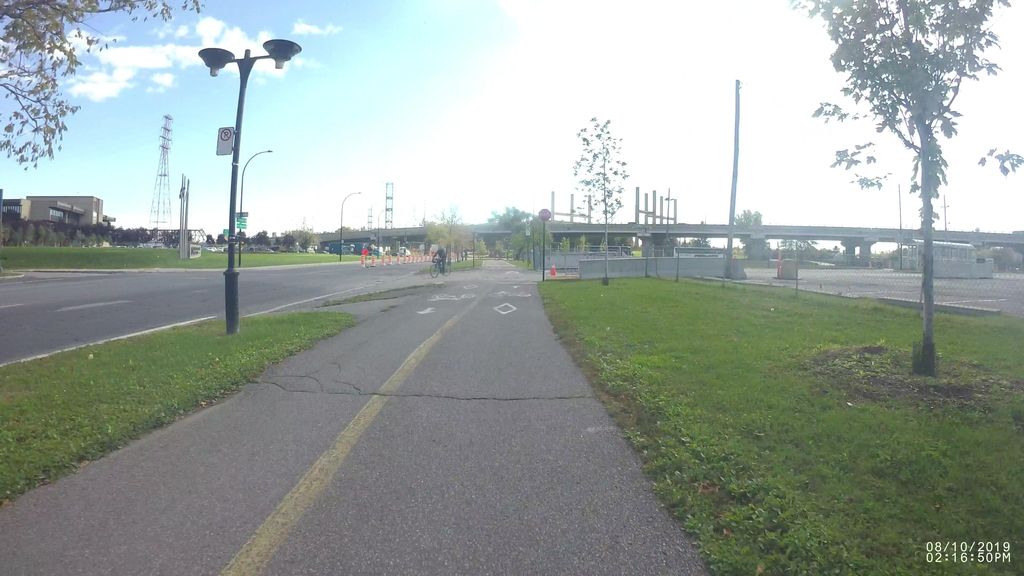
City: montreal